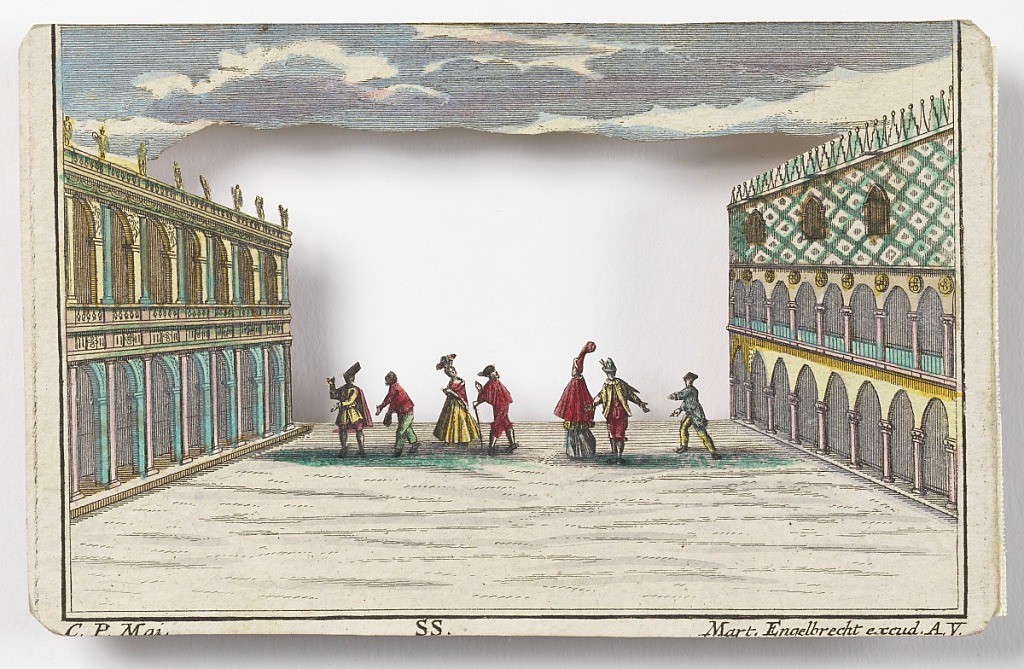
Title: The Carnival of Venice (Peep-show)
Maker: Martin Engelbrecht, German, 1684–1756
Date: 1730–50
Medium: Engraving, brush and watercolor on paper
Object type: Print
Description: Scene with dancing figures.  Palace of the Doges on right, library on left.  Also the campanile of St. Marks, the Mint, and a church.  Right edge of each section taped to folding cardboard mount of which parts g and h are cross members.